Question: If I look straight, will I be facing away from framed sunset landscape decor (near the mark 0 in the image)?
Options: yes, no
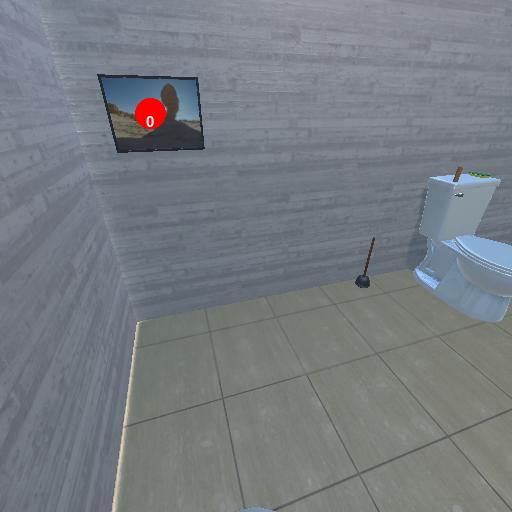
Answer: yes